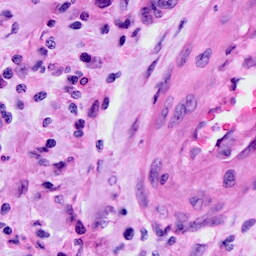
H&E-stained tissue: Cervix